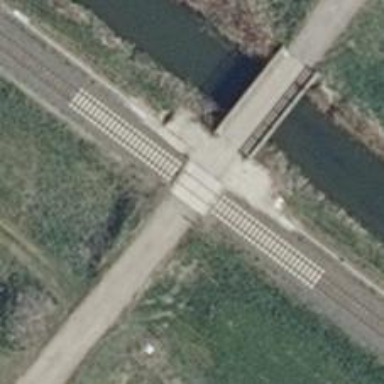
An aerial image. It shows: Railway level crossing.